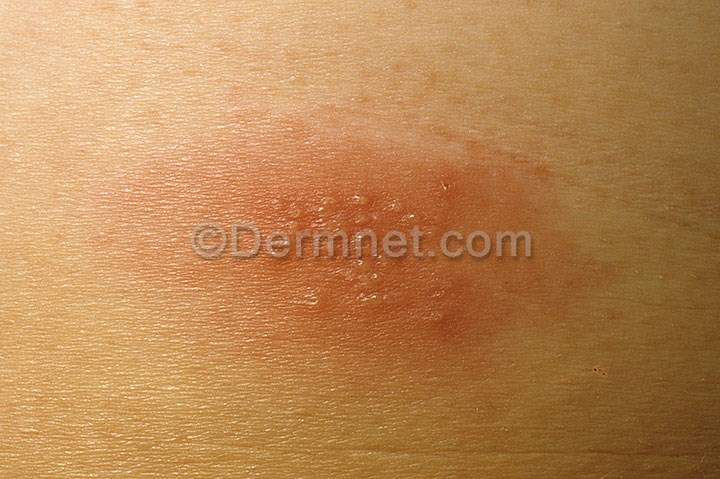
Disease: Warts Molluscum and other Viral Infections